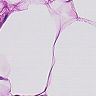
Metastatic tissue present: no